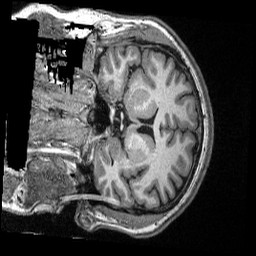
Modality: T1w
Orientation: coronal
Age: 23
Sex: male
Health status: ill
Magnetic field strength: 3 T
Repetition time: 2.53 s
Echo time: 0.00331 s